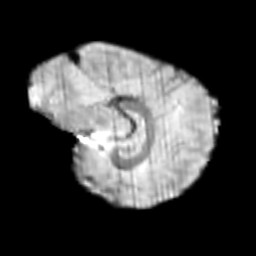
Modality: T2w
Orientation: sagittal
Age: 9
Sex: male
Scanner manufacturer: siemens
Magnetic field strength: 3 T
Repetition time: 3.8 s
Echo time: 0.07 s